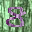
Label: 8